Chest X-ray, PA view. Patient: 44 years old, sex F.
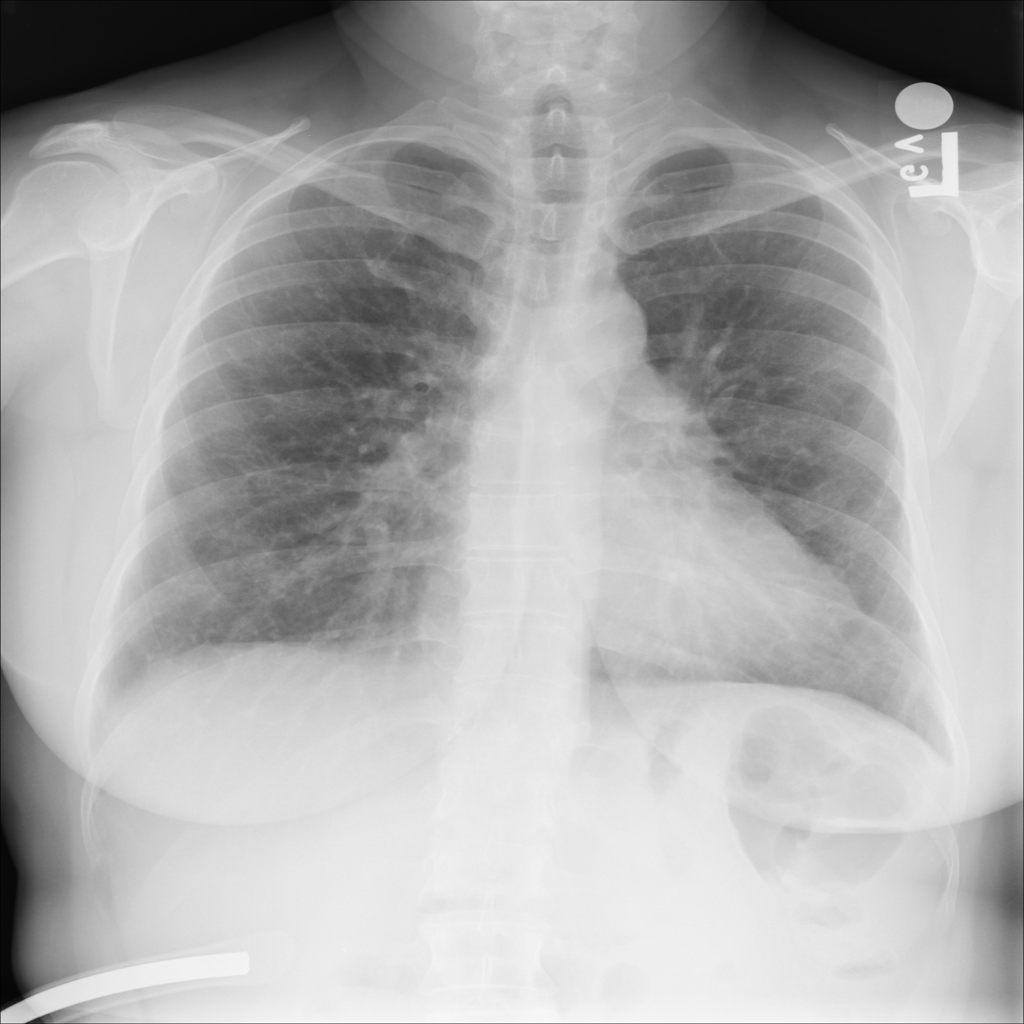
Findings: No Finding